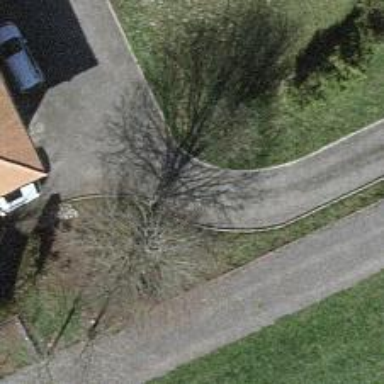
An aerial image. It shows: Driveway leading to service road.